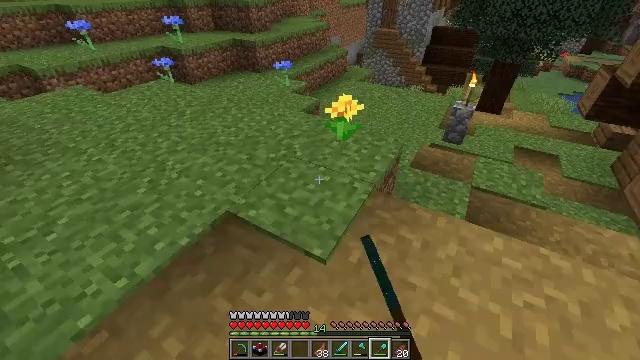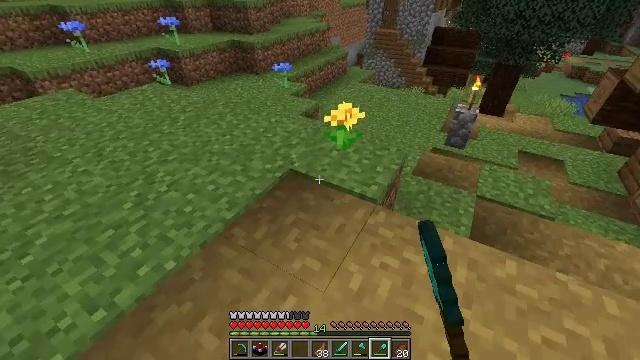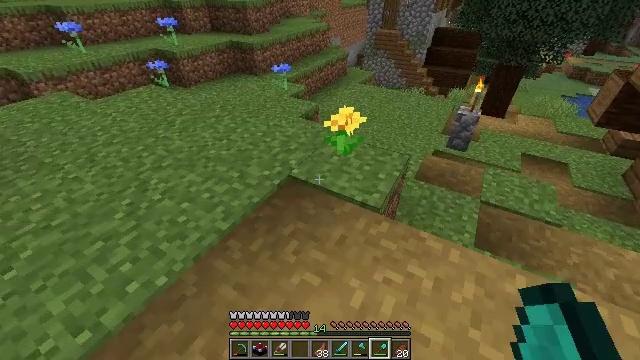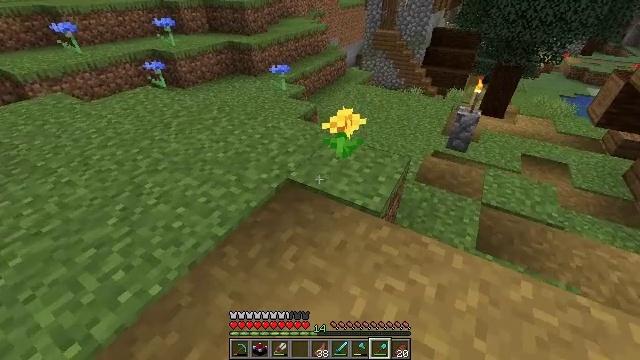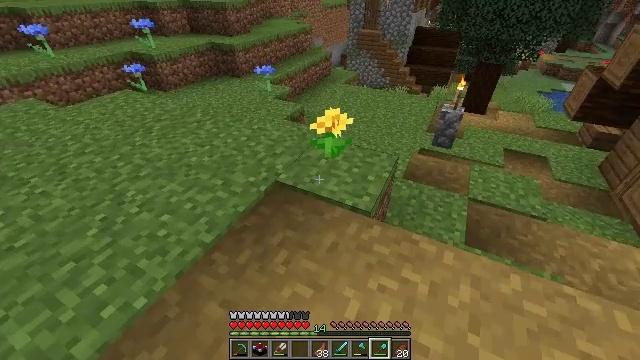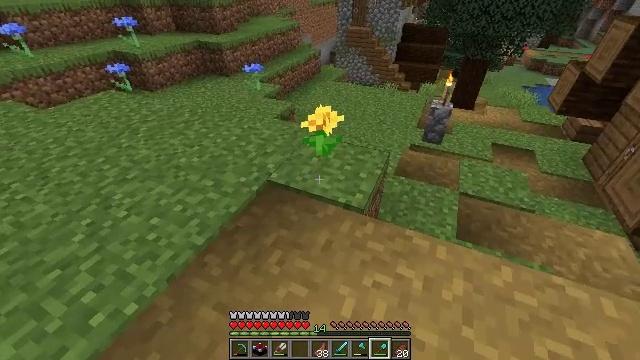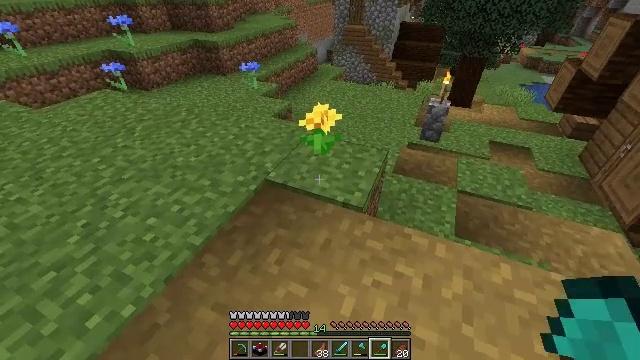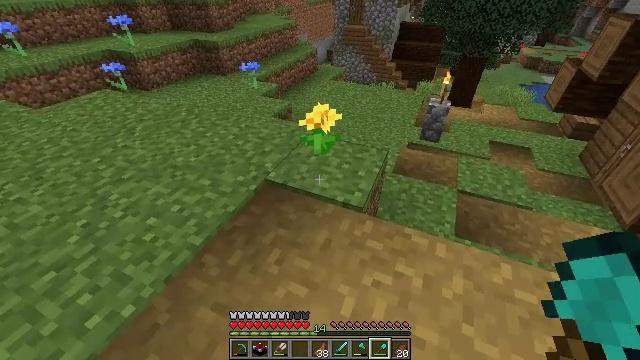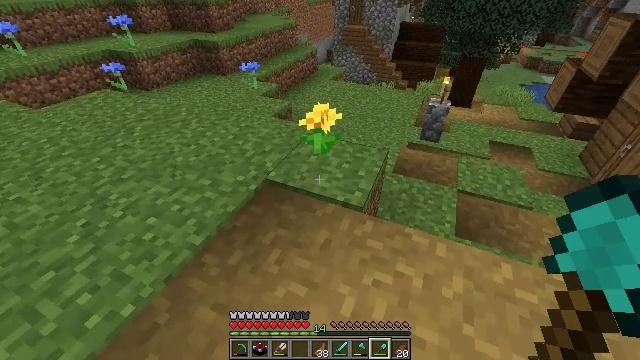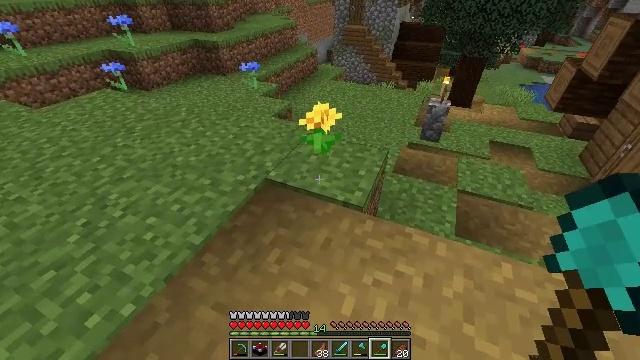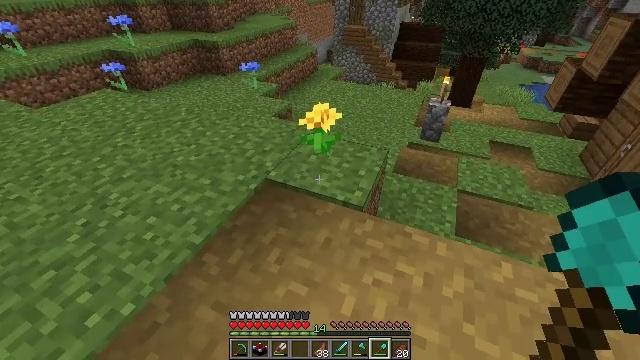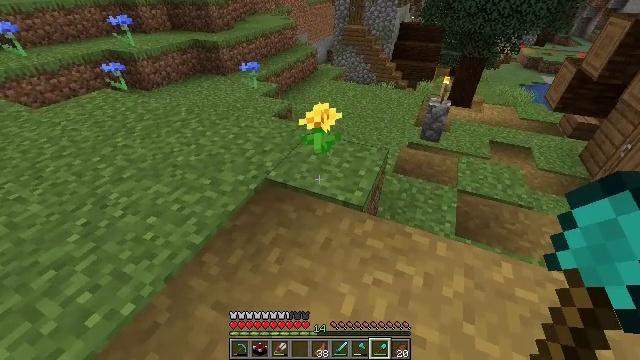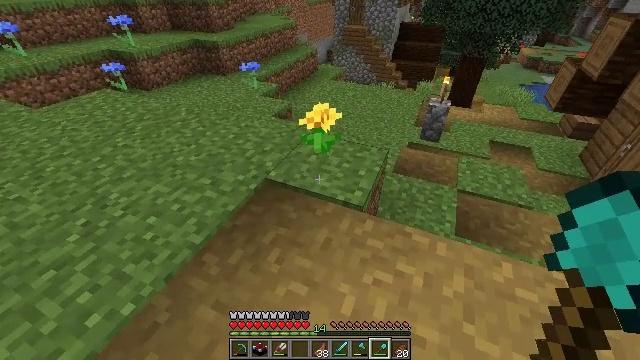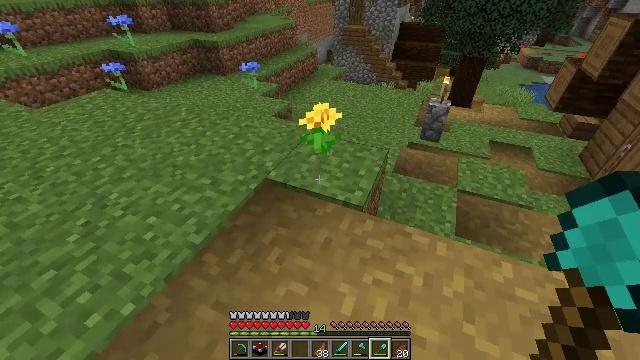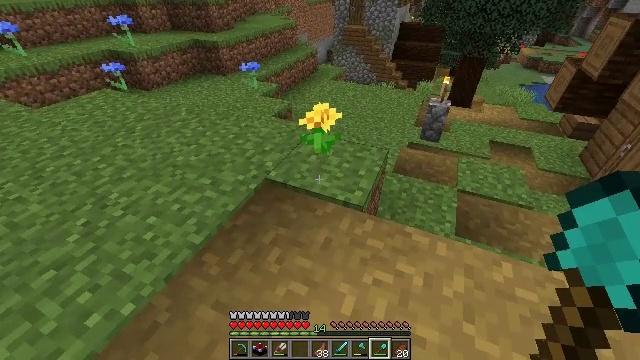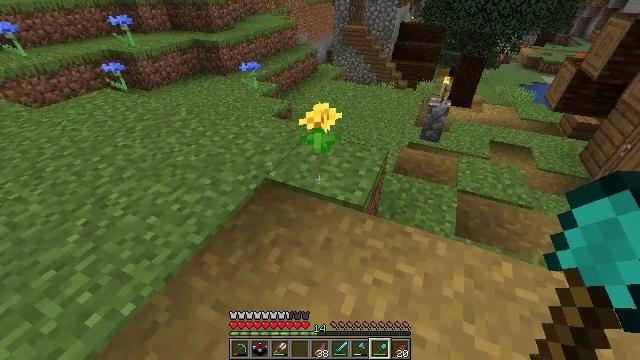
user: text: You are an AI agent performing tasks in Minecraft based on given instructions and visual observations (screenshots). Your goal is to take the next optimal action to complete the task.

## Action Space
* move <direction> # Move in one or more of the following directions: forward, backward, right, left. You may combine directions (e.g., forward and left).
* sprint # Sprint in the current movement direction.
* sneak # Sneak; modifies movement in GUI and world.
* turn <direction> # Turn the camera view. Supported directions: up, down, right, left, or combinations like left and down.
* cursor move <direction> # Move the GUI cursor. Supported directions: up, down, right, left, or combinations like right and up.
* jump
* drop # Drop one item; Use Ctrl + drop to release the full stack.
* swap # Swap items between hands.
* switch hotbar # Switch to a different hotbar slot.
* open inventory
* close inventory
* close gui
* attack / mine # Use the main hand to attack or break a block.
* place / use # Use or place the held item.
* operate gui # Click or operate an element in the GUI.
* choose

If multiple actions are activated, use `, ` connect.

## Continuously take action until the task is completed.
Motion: motion action
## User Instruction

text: Mine the dandelion from the ground.
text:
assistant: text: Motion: move forward
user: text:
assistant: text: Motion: no_op
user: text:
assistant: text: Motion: no_op
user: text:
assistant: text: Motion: turn right
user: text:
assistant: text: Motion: turn right
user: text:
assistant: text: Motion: no_op
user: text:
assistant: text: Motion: use / place
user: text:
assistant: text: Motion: use / place
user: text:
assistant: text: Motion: use / place
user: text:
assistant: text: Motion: use / place
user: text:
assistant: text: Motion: use / place
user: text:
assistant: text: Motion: no_op
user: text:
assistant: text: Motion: no_op
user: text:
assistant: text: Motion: no_op
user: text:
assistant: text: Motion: no_op
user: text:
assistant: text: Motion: no_op
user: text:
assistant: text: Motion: turn up
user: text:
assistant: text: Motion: turn up
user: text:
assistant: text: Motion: turn up
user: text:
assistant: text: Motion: no_op
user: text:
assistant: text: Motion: no_op
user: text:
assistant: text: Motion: no_op
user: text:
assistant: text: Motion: no_op
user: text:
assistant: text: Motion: no_op
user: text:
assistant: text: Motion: attack / mine
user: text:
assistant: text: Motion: attack / mine
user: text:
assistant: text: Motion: turn right and down, attack / mine
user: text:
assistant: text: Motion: turn right and down
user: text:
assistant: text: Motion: no_op
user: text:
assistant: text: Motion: no_op